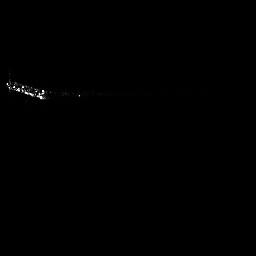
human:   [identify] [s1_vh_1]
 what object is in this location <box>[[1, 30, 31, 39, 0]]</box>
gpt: <ref>1 large ship at the left</ref>